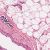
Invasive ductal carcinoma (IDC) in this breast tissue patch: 0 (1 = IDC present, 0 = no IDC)